Question: On <URL> is an image showing git revisions and branches graph:

No matter how much I try I can't find it. How to turn it on?
Talking about PhpStorm 8.0.3 on Linux.
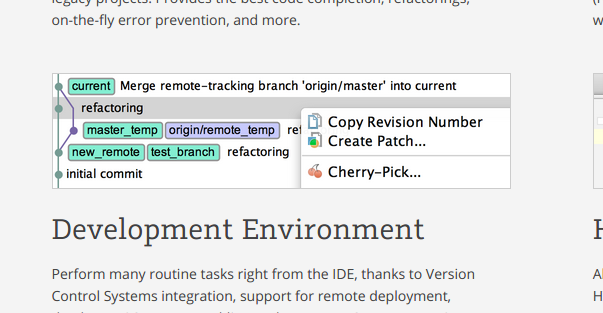
Answer: There are several ways of opening it.
1. Press alt+9 and then go to "Log" tab.
2. Press Ctrl+Shift+A and then type changes. Or at the bottom of PHPStorm you might find tab named Changes.
3. Go to VCS menu at the top and then select Show Changes view